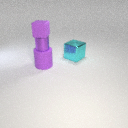
small purple metal cylinder above large purple rubber cylinder